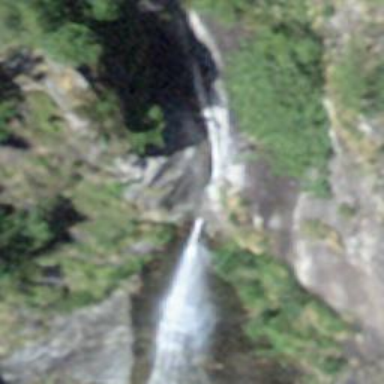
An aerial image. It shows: Beautiful waterfall.